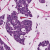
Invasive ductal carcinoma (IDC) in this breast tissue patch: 1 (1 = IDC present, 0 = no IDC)